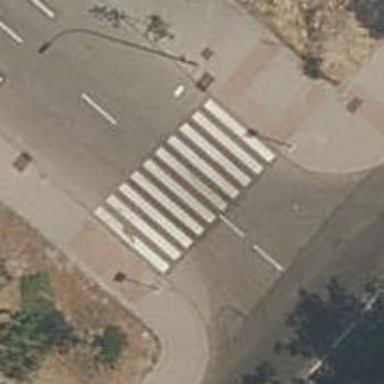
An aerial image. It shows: Uncontrolled crossing on the road.